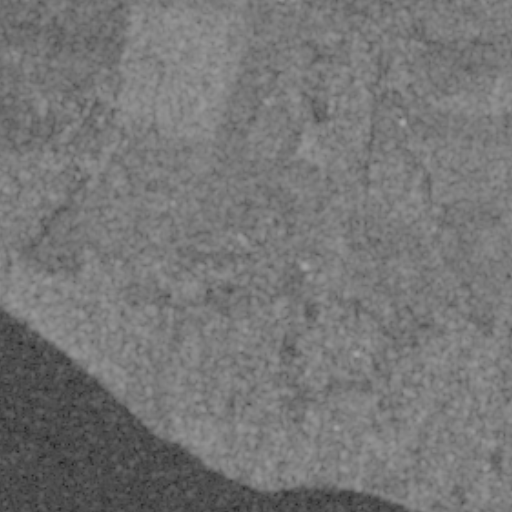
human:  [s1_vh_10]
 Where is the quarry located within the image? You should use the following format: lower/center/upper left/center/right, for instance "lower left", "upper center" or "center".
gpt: The quarry is located in the upper center of the image.
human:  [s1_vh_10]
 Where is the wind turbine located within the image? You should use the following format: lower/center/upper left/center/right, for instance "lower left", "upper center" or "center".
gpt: The wind turbine is located in the upper right of the image.
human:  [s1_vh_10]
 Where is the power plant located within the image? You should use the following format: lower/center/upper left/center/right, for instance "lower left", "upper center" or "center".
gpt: There is no power plant in the image.

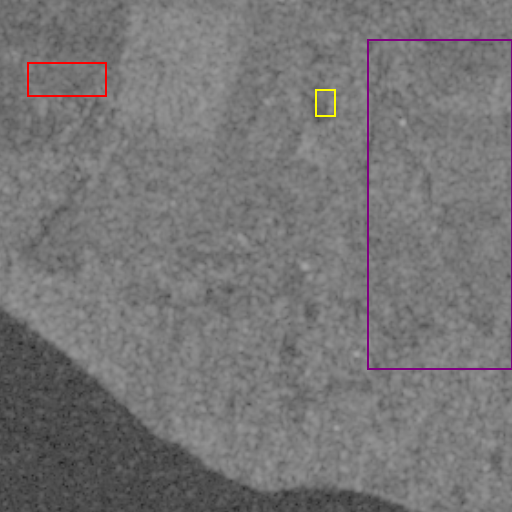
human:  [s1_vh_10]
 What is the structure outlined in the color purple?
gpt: The structure outlined in purple is a crop field.
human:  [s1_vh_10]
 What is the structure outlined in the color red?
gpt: The structure outlined in red is a park.
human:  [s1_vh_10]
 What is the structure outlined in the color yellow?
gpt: The structure outlined in yellow is a quarry.
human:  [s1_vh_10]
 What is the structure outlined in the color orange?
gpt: There is no orange outline.